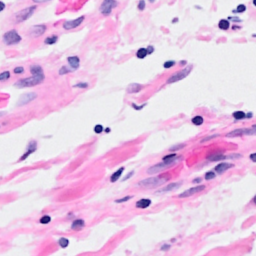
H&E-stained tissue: Breast